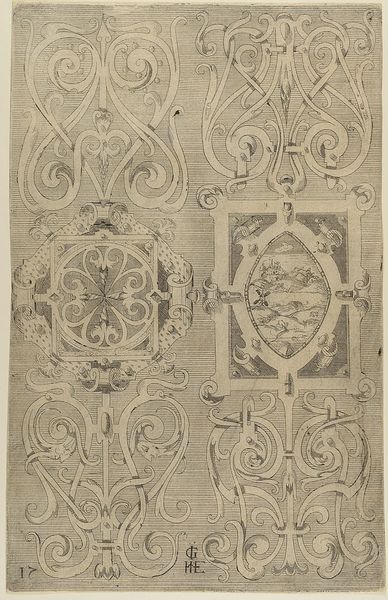
Titel: Füllung, Blatt 17 aus der Folge: 'Schweyf Buoch. Coloniae : sumptibus ac formulis Iani Bussmacheri, anno salutis 1599'
Künstler: Hans Jakob Ebelmann
Standort: Hamburg
Institution: Museum für Kunst und Gewerbe Hamburg
Schlagwörter: landschaft, renaissance, papier, grafik, graphik, kartusche, ornamente, fotografie, photographie, druckgraphik, druckgrafik, stich, kunstgewerbe, kupferstich, kunsthandwerk, groteske, anlagen, wasserzeichen, landschaftsdarstellung, reproduktionen, industriedesign, druckerzeugnisse, schweifwerk, ornamentstich, vorlageblätter, füllung, schweifwerkgroteske, windmühle, sdgjsdlgjsldg